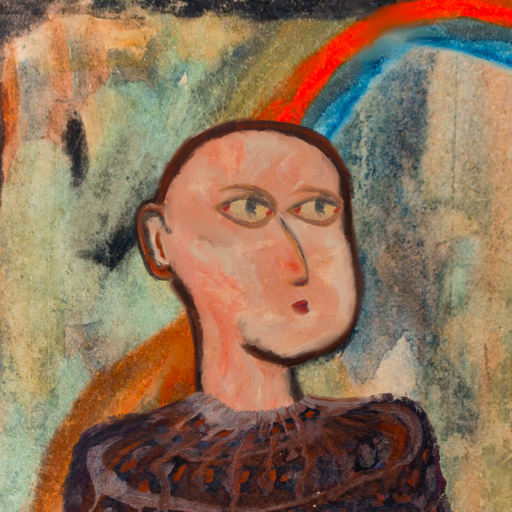
Background: Childish, Head And Neck Side: Roy_Bahadur, Face Side: GypsyMother, Bust: Hypocrite, Hair Side: Blank, Head Accessory: Blank, Second Necklace: Blank, Necklace: Blank, Baby: Blank